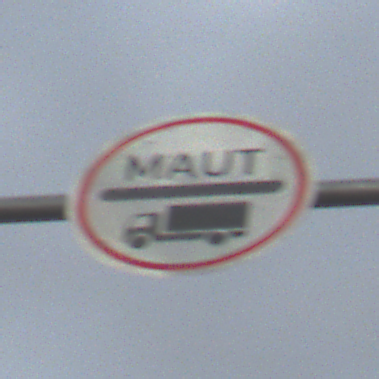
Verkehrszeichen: Mautpflicht
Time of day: Night
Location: Outdoor (Nature)
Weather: Overcast
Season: NotSpecified
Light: Artificial